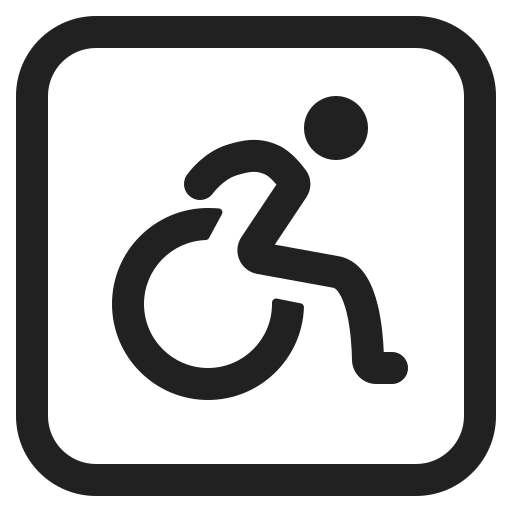
wheelchair symbol high contrast